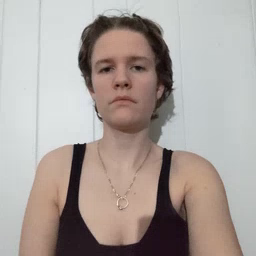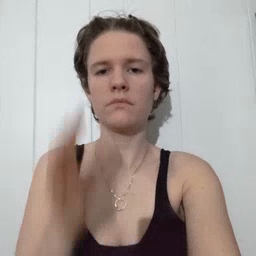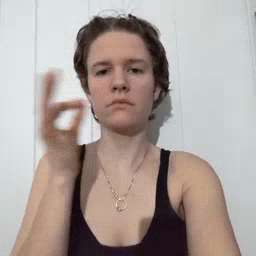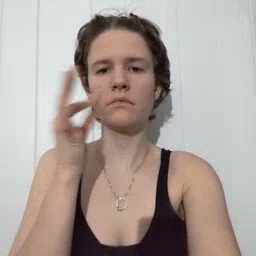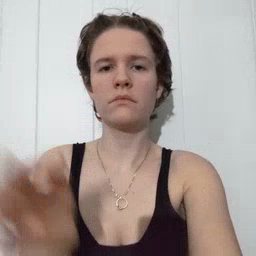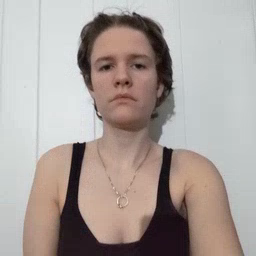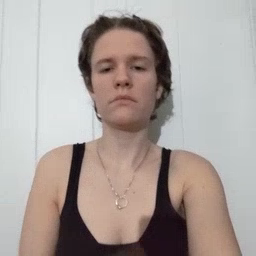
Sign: cat